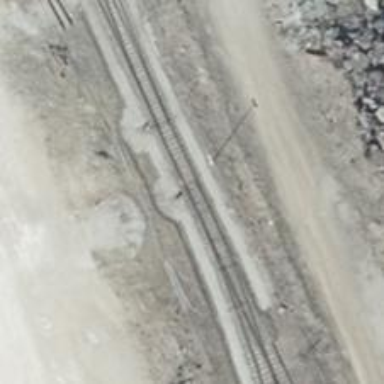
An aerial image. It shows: Railway switch.